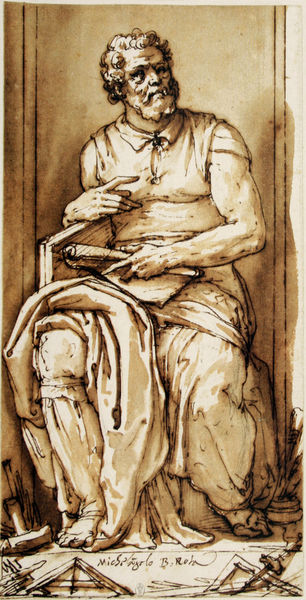
Titel: Porträt von Michelangelo
Künstler: Federico Zuccari
Standort: Paris
Institution: Musée du Louvre, Cabinet des dessins
Schlagwörter: dunkel, feder, gemälde, mann, schatten, umhang, weiß, aquarell, ocker, sitzen, braun, bunt, finger, frisur, haar, hell, kleid, licht, mund, nase, raum, schwarz, skizze, stuhl, zeichnung, zimmer, blick, tuch, alt, bart, hemd, hose, wand, arm, arme, augen, bärtig, falten, halten, kragen, mensch, vollbart, ärmel, bildnis, hände, portrait, porträt, signatur, figur, gewand, gold, haare, sitzend, stoff, tücher, knopf, locken, renaissance, scheitel, skulptur, statue, beine, schrift, papier, lehne, sitz, man, haltung, studie, giebel, grafik, graphik, füsse, sepia, tafel, zeigefinger, muskeln, lesen, sitzt, maler, strumpf, faltenwurf, podest, knie, zeigen, muskulös, laviert, nische, tusche, antike, diogenes, philosoph, buch, denken, fuss, stich, denker, peitsche, entwurf, kunst, tinte, rolle, werkzeug, schreiben, hammer, mappe, plan, schriftrolle, licht schatten, gelehrter, dreiecke, grieche, rute, geometrie, zeichner, lavierung, ornat, wissenschaft, michelangelo, hinweis, gouache, schriftrollen, helle, baumeister, zirkel, lot, zeuss, aristoteles, mathematiker, pythagoras, rechnen, richtscheit, zeigt, matematik, anaximander, sepie, gend